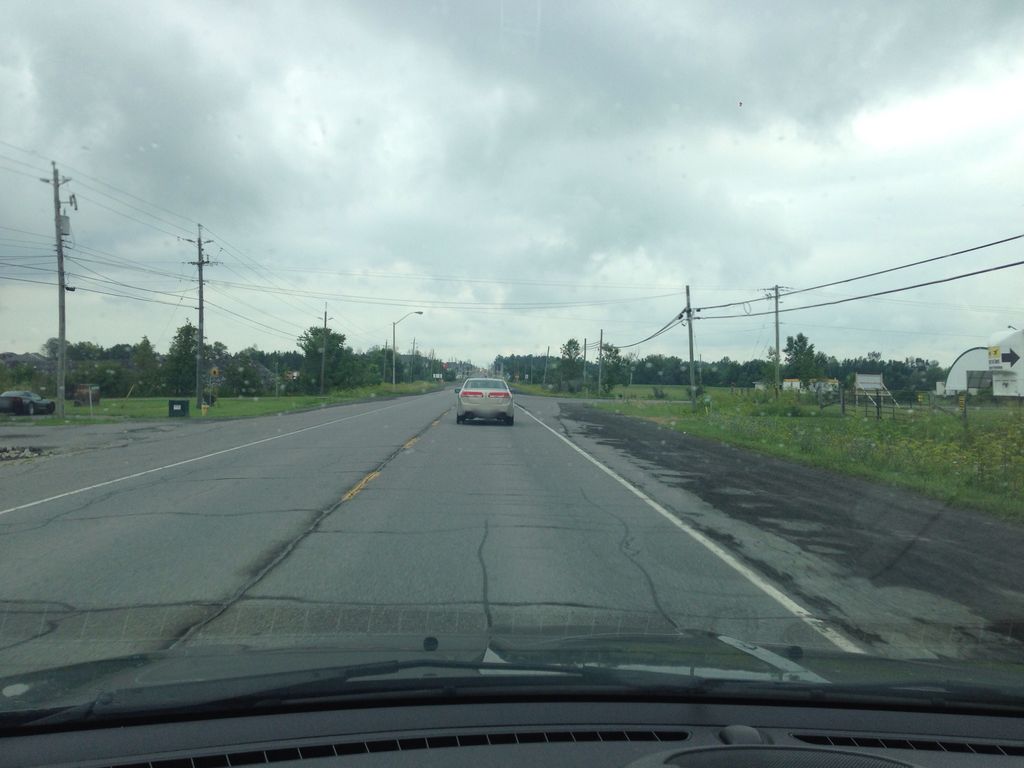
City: ottawa-gatineau